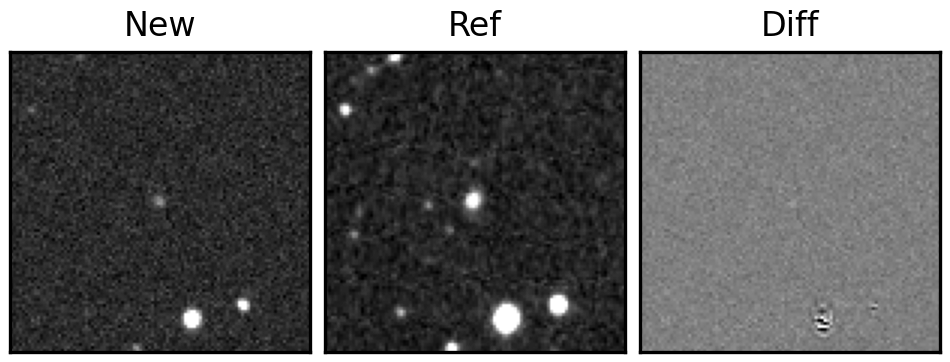
Label: real